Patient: sex M, age 85
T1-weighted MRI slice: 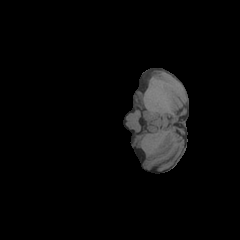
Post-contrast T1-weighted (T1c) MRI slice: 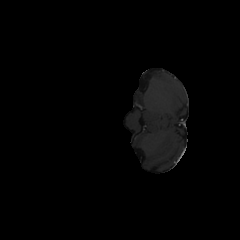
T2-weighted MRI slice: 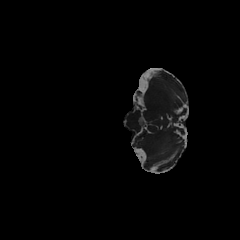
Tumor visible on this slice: no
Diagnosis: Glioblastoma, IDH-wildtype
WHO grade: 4